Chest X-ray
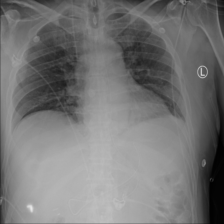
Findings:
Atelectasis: negative
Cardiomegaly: negative
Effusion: negative
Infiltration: negative
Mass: negative
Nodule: negative
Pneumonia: negative
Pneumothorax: negative
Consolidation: negative
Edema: negative
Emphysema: negative
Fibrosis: negative
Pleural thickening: negative
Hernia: negative